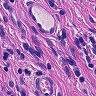
Metastatic tissue present: no